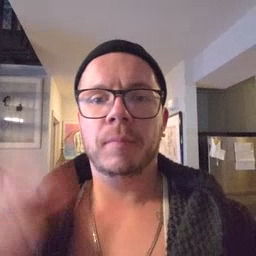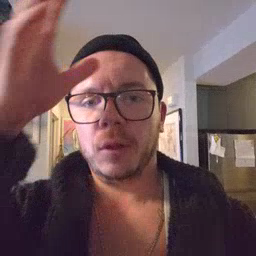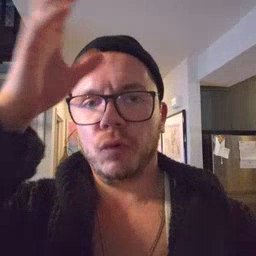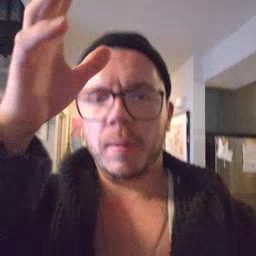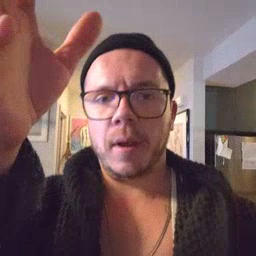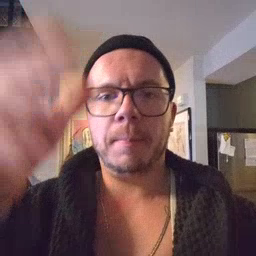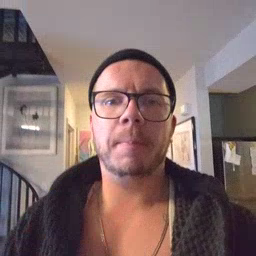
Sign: grandpa